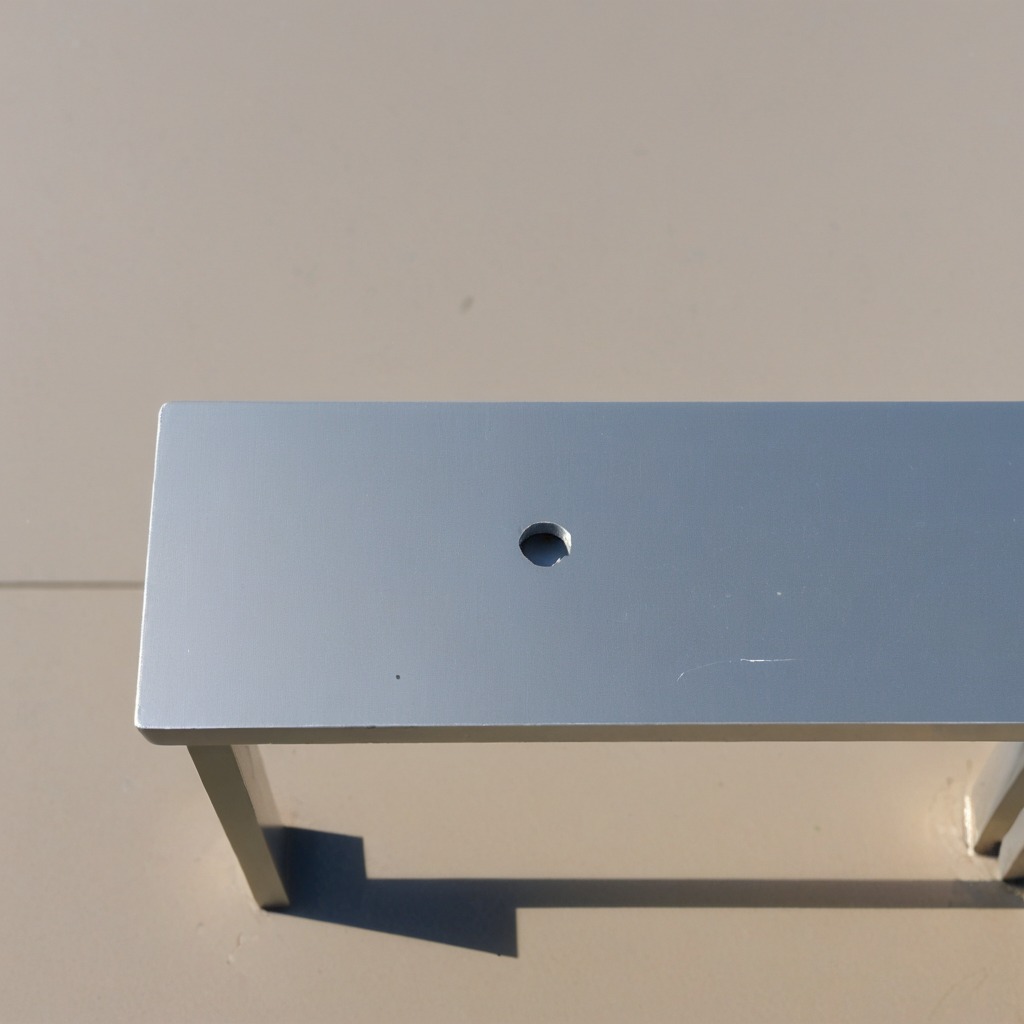
A metal screw is lying on a table in a temporary outdoor tool station.